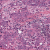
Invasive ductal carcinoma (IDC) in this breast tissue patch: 0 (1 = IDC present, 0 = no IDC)